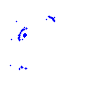
Particle: kaon